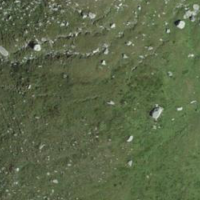
EUNIS habitat code: 26
Species observed at this site:
Aster alpinus